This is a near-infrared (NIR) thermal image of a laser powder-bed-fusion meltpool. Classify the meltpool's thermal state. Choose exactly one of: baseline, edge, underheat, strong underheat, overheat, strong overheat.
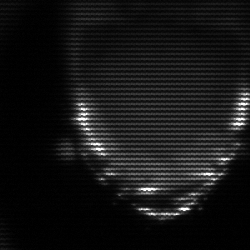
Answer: edge